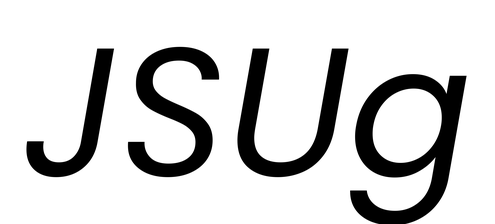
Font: Poppins-Italic